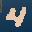
Label: 4